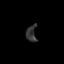
Tissue: skin
Cell type: Epithelial cells
Senescence score: 0.2757
Nuclear area (px): 166
Mean DAPI intensity: 51.566